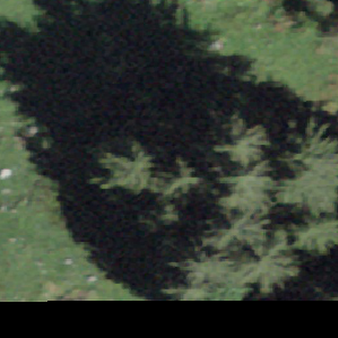
Label: other